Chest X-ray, PA view. Patient: 31 years old, sex F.
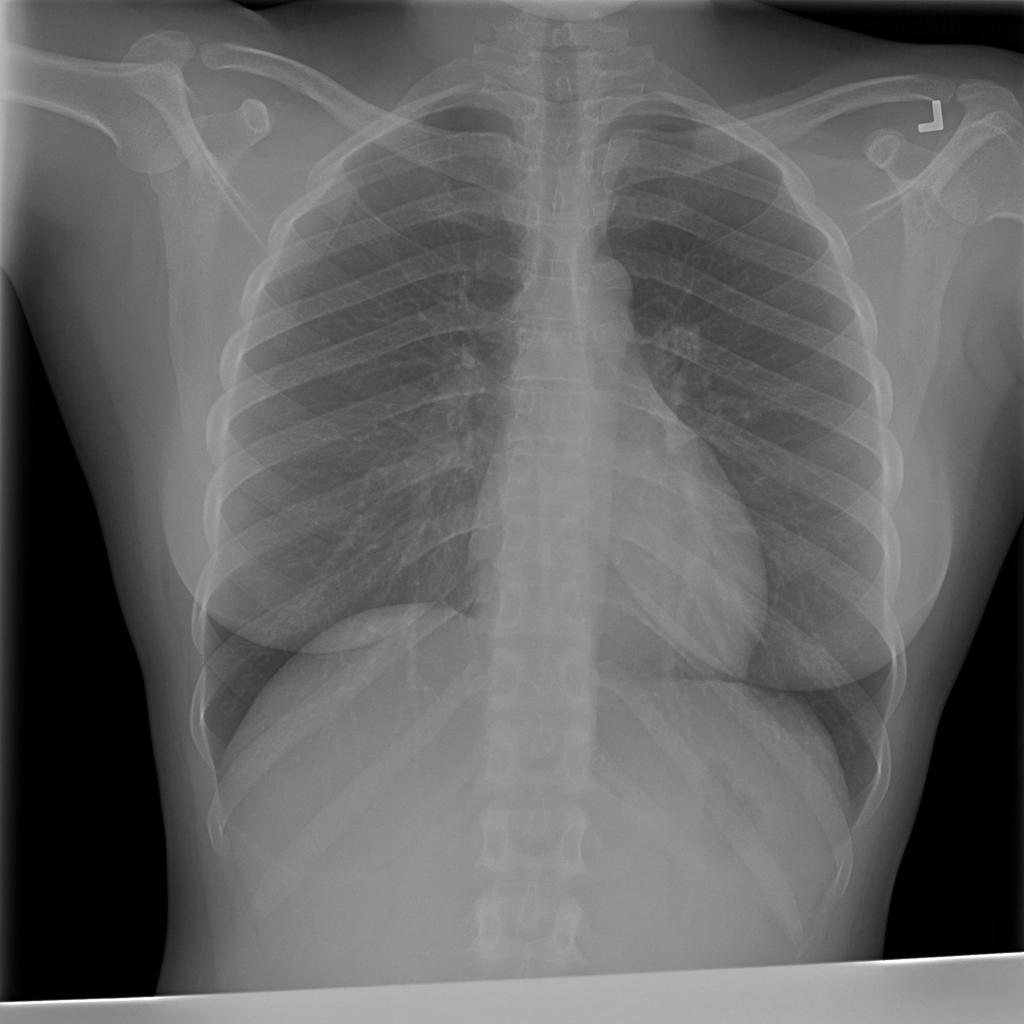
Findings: No Finding